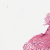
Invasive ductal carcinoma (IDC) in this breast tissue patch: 1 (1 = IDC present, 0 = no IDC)